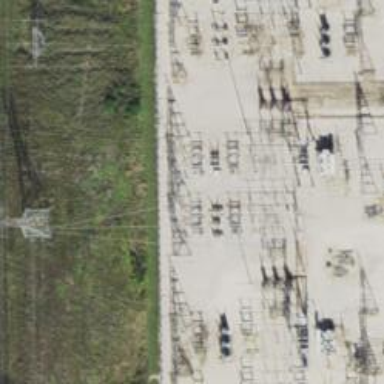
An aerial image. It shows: Switch for power supply.